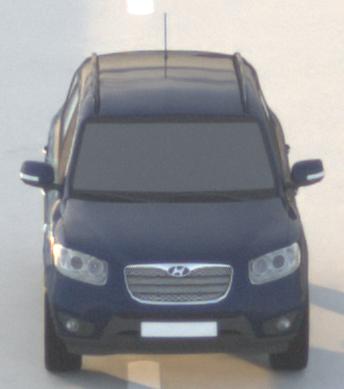
Make: Hyundai
Model: Santa Fe 2.4
Detailed model: Santa Fe (CM)
Model produced from: 2010/01
Model produced until: 2012/09
Doors: 5
Color: blue
Road condition: dry road
Daytime: sunrise or sunset
Contrast: low contrast